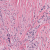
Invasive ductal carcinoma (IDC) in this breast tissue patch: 1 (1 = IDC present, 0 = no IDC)